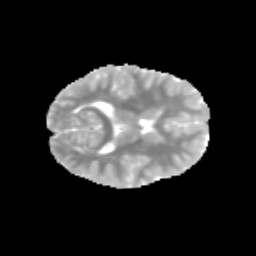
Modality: MD
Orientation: axial
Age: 11
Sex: female
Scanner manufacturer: siemens
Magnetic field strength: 3 T
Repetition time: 3.8 s
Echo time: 0.07 s